Question: I am posting to understand that is that possible to remove only black dot in the image.

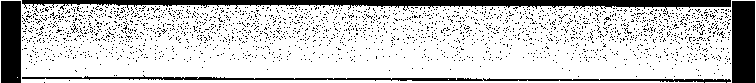
Answer: Here are two methods:
We convert the image to grayscale, Otsu's threshold for a binary image, then find contours and filter using a minimum threshold area. We remove the black dots by drawing filling in the contours to effectively erase the dots
<URL>
'''
import cv2
image = cv2.imread('1.png')
gray = cv2.cvtColor(image, cv2.COLOR_BGR2GRAY)
thresh = cv2.threshold(gray, 0, 255, cv2.THRESH_BINARY_INV + cv2.THRESH_OTSU)[1]
cnts = cv2.findContours(thresh, cv2.RETR_EXTERNAL, cv2.CHAIN_APPROX_SIMPLE)
cnts = cnts[0] if len(cnts) == 2 else cnts[1]
for c in cnts:
if cv2.contourArea(c) < 10:
cv2.drawContours(thresh, [c], -1, (0,0,0), -1)
result = 255 - thresh
cv2.imshow('result', result)
cv2.waitKey()
'''
Similarly, we convert to grayscale then Otsu's threshold. From here we create a kernel and perform morph open
<URL>
'''
import cv2
image = cv2.imread('1.png')
gray = cv2.cvtColor(image, cv2.COLOR_BGR2GRAY)
thresh = cv2.threshold(gray, 0, 255, cv2.THRESH_BINARY_INV + cv2.THRESH_OTSU)[1]
kernel = cv2.getStructuringElement(cv2.MORPH_RECT, (5,5))
opening = 255 - cv2.morphologyEx(thresh, cv2.MORPH_OPEN, kernel, iterations=1)
cv2.imshow('opening', opening)
cv2.waitKey()
'''